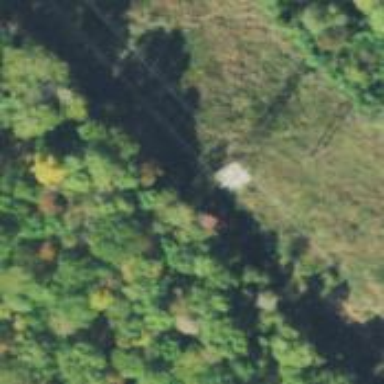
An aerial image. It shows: Lattice structure tower used for power transmission.